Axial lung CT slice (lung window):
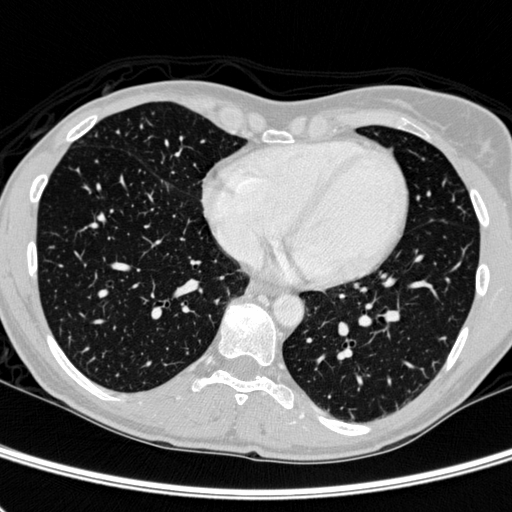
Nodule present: no